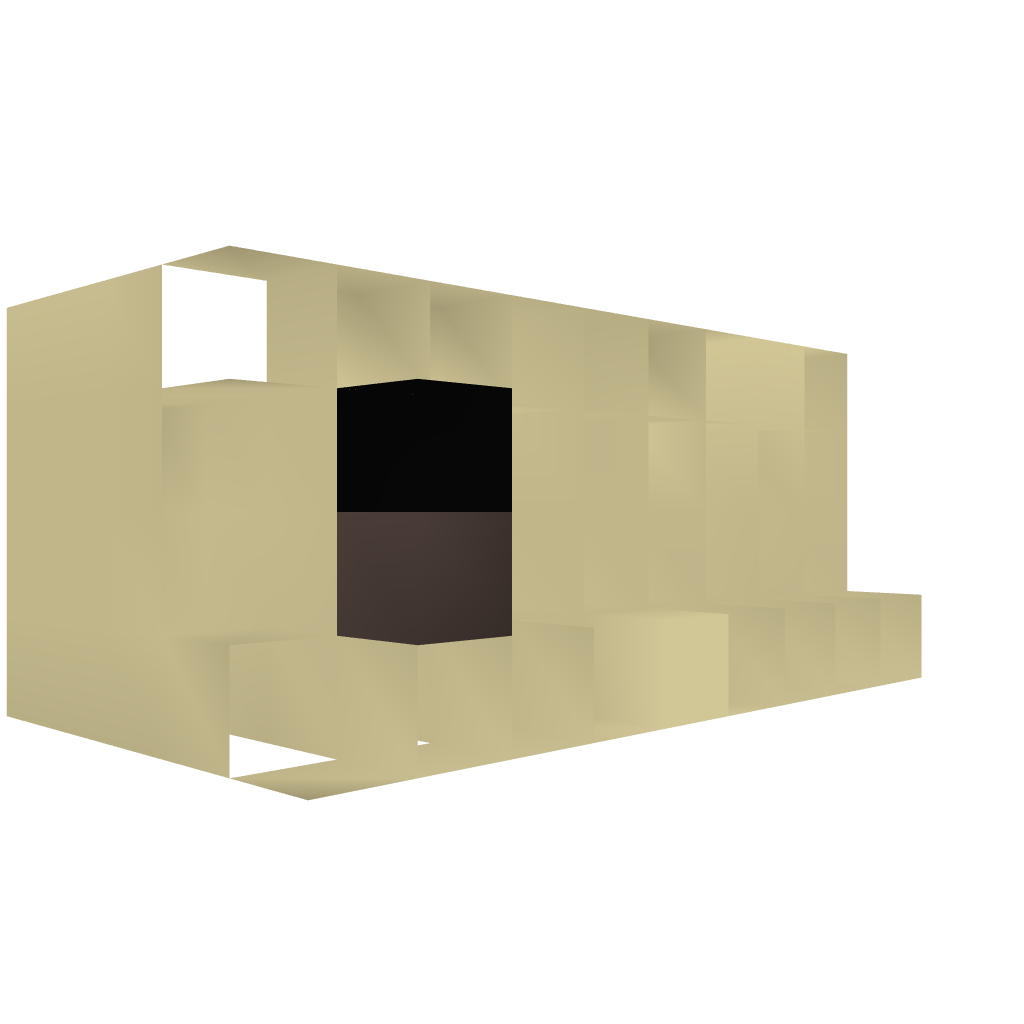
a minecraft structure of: completely hidden redstone door